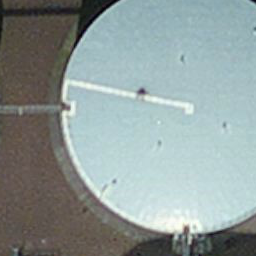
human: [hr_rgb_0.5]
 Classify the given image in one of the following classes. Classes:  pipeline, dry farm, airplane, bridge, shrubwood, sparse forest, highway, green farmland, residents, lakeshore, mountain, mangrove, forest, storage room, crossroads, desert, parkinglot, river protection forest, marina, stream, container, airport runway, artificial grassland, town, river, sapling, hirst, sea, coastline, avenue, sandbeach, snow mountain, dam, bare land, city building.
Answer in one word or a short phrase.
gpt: storage room